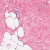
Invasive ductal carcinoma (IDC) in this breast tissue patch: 0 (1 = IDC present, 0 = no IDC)